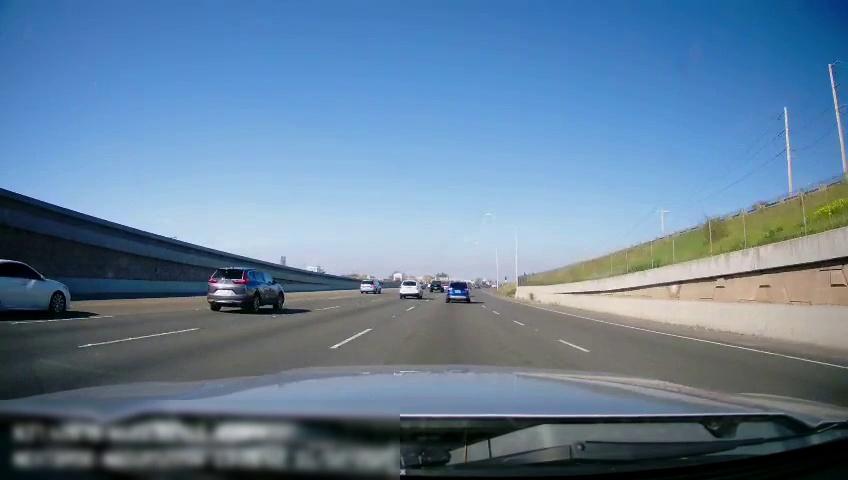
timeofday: Day
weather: Sunny
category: Drivable Space
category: Vehicles | SUV
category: Vehicles | SUV
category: Vehicles | Van
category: Vehicles | SUV
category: Vehicles | Car
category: Vehicles | SUV
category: Lanes | Alternate Lane
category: Lanes | Alternate Lane
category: Lanes | Current Lane
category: Lanes | Alternate Lane
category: Lanes | Alternate Lane